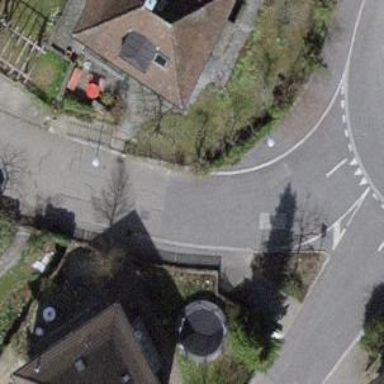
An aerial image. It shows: Post box.